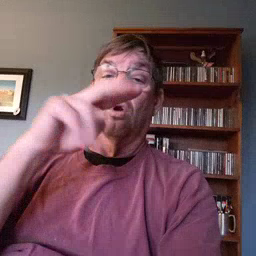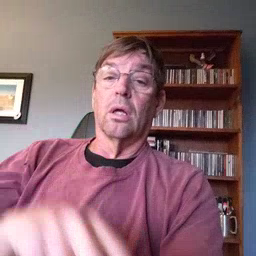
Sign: look